Field crop: maize
Growth stage: 2
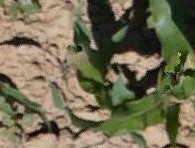
Species: maize